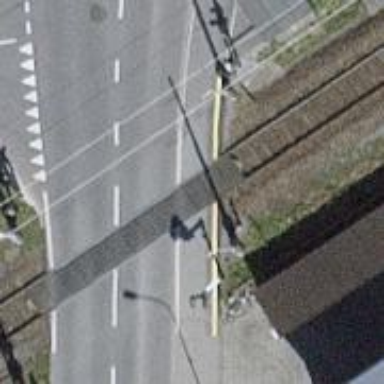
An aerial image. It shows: Full railway crossing barrier.